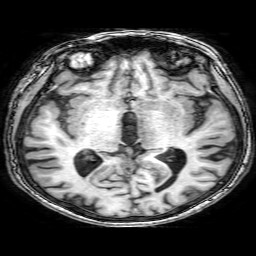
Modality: T1w
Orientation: coronal
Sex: female
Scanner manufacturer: philips
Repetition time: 0.008209 s
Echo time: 0.00379 s